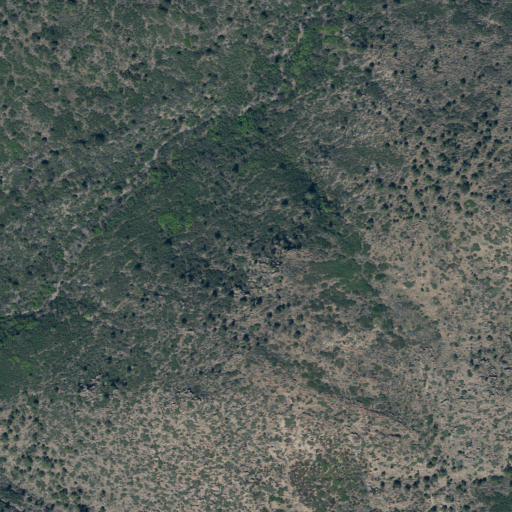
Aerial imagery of valley in Utah named Willard Road Canyon containing evergreen forest, shrub, and deciduous forest